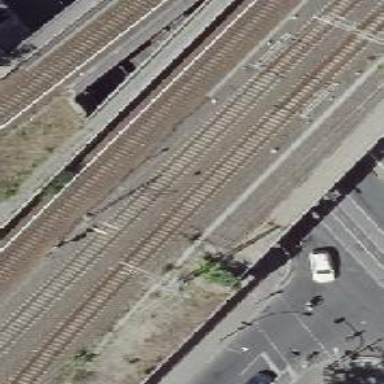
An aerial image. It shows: Railway signal.